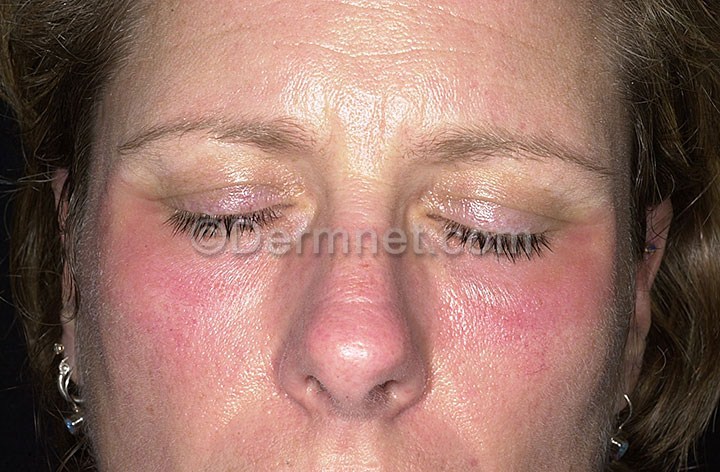
Disease: Poison Ivy Photos and other Contact Dermatitis